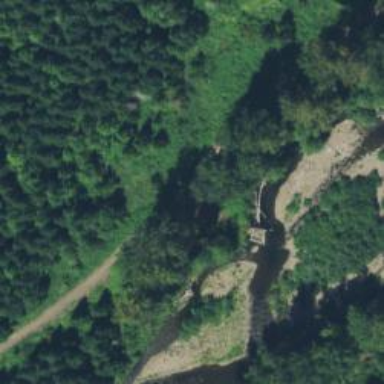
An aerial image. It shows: Abandoned bridge.